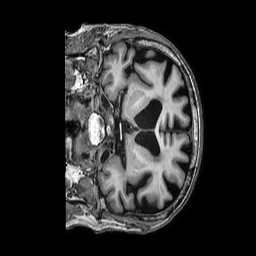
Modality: T1w
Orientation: coronal
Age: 78
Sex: male
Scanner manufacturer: philips
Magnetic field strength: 3 T
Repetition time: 0.006907 s
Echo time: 0.003175 s